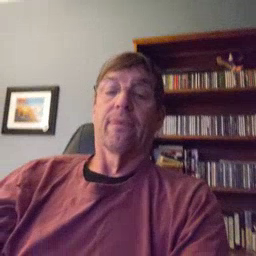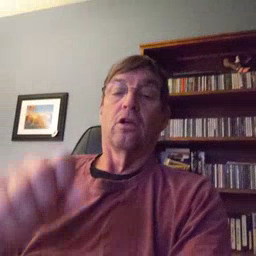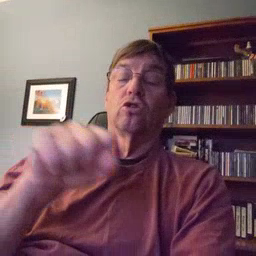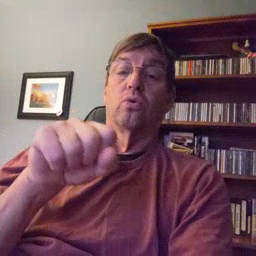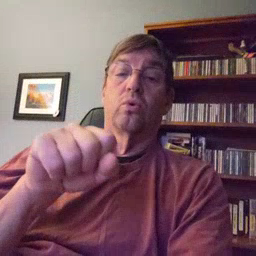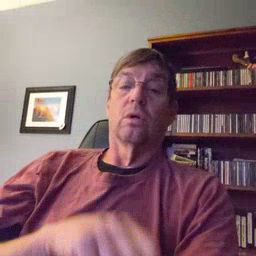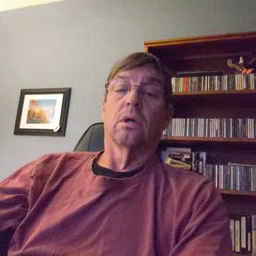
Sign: shoe